Question: I want to show the UserControl into the form, this means i need a single form to perform like multiple form See this image for details:
Can someone help me how to?, and one again, what's the type must i choose to use the usercontrol (Standard EXE, ActiveX EXE, or else).
Please close this question, i just want to know. and thanks.
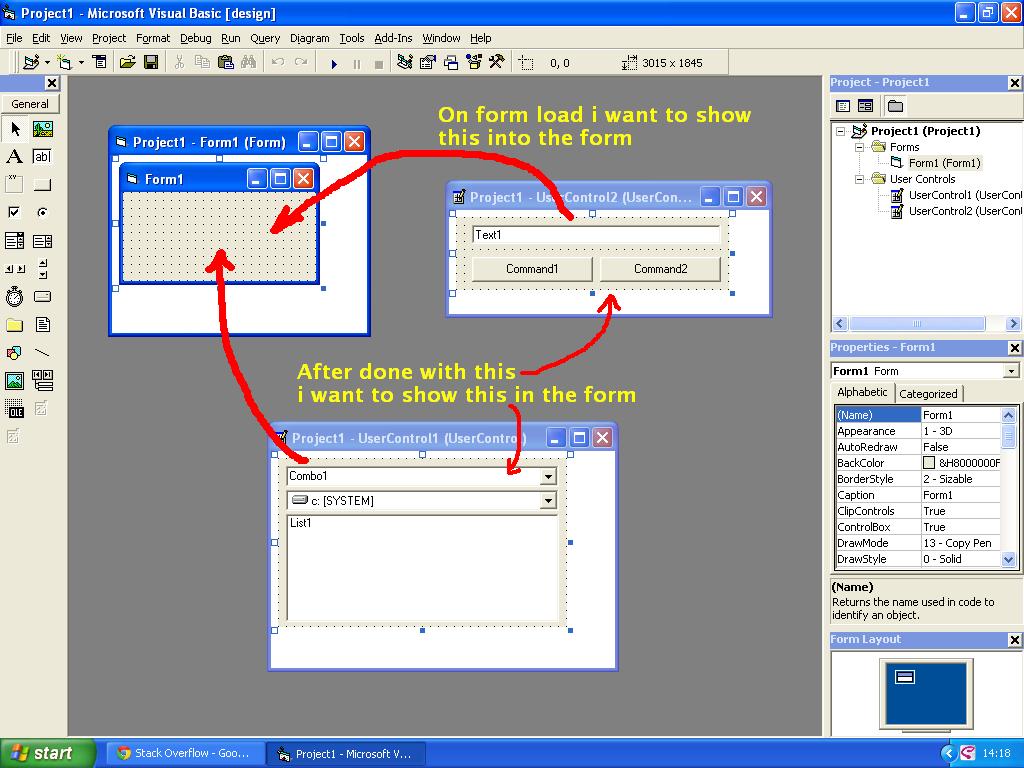
Answer: 1- Close UserControls in your designer to made them available in toolbox.
2- Drag & Drop them on your main form, made them same size...
3- Use code like this for your operations:
'''
Private Sub Operation1()
UserControl1.Visible = True
UserControl2.Visible = False
End Sub
Private Sub Operation2()
UserControl1.Visible = False
UserControl2.Visible = True
End Sub
'''
[Choose UserControl type!]